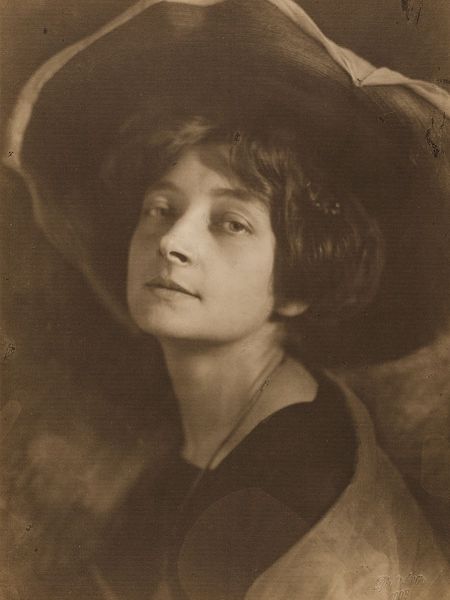
Titel: Thea Schleussner
Künstler: Minya Diez-Dührkoop
Standort: Hamburg
Institution: Museum für Kunst und Gewerbe Hamburg
Schlagwörter: frau, hut, brustbild, papier, dichter, malerin, dreiviertelansicht, foto, fotografie, photographie, schriftsteller, autor, photo, karton, lichtbild, bildwerke, angewandte und bildende kunst, hessische systematik, künstler, porträtfotografie, porträtphotographie, platindruck, platinotypie, getont, illustratorin, essayistin